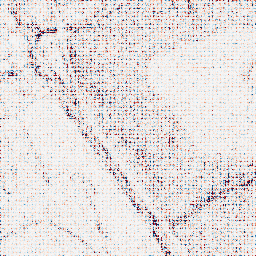
Category: wavelet
Decomposition family: wavelet_biorthogonal
Decomposition parameters: wavelet: bior5.5
level: 1
Upsampling method: sinc_blackman
Upsampling parameters: scale: 8
kernel_size: 8
Upsampling scale: 8